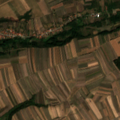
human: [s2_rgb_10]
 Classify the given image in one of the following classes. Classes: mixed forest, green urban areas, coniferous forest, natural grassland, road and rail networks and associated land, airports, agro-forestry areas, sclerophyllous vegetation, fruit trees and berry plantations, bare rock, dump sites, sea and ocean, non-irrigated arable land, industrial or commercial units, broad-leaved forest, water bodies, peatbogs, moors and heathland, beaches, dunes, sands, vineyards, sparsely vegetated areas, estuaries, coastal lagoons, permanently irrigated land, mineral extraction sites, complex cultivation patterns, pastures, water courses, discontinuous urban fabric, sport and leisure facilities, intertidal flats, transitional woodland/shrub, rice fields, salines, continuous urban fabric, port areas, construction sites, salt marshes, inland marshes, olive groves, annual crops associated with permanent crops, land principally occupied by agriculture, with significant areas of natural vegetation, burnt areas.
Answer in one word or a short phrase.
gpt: discontinuous urban fabric, non-irrigated arable land, complex cultivation patterns, land principally occupied by agriculture, with significant areas of natural vegetation